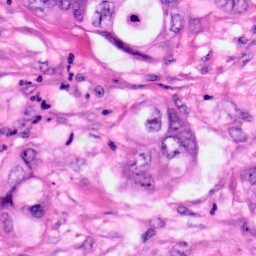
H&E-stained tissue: Pancreatic